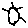
Label: sun